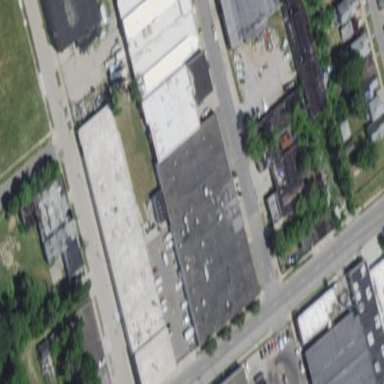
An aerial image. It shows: Industrial building.